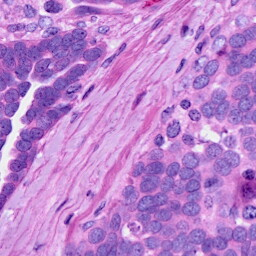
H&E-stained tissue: Ovarian